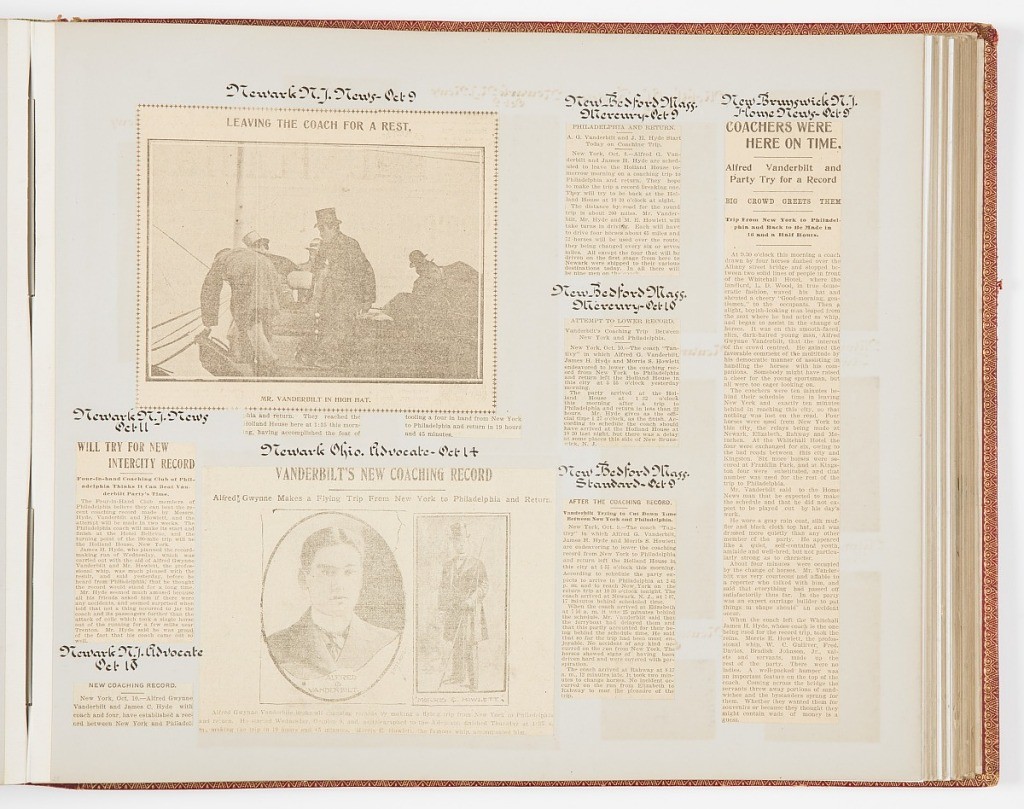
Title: Commemorative Scrapbook Documenting the 1901 Record Breaking Coach Race from New York City to Philadelphia and Back Again
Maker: James Hazen Hyde, American, 1876 - 1959
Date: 1901
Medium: Newspaper and magazine clippings mounted on heavy wove paper, annotated in pen and ink, bound in red leather with gilded lettering
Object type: Album Page
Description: Album of newspaper clippings describing the coach trip from New York to Philadelphia and return. The drivers were James H. Hyde and Alfred Vanderbilt.